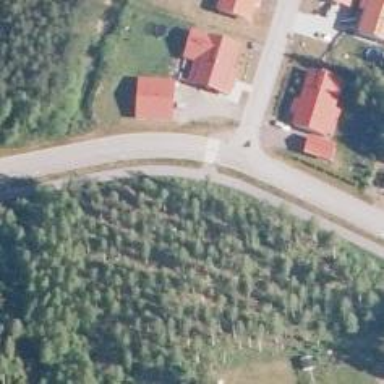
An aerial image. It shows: Cycleway.